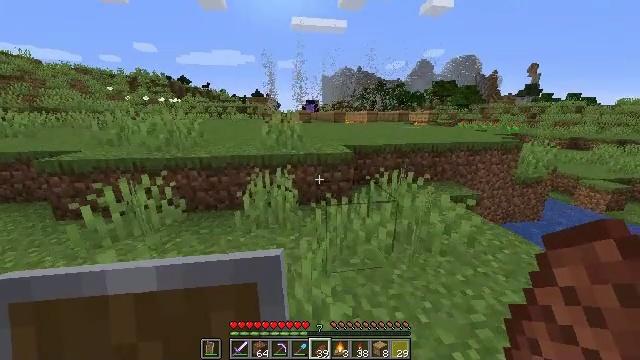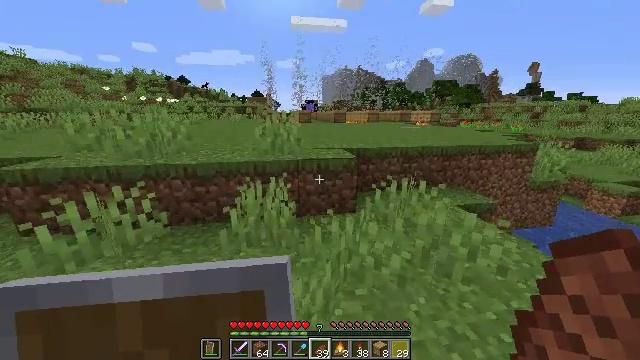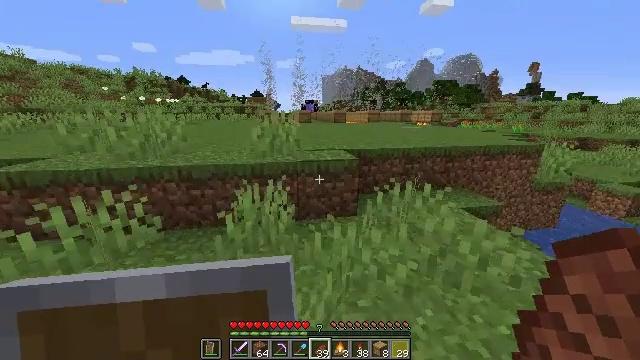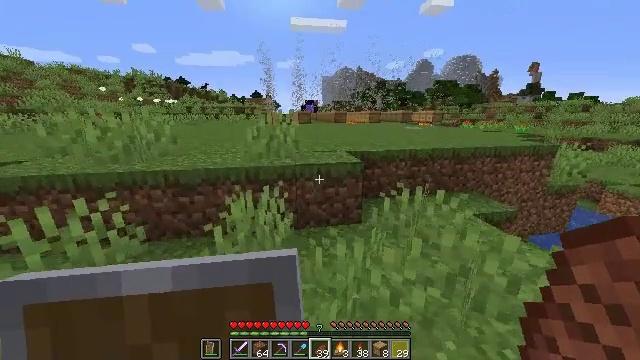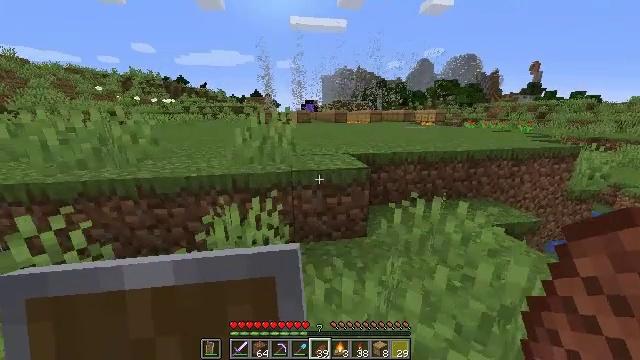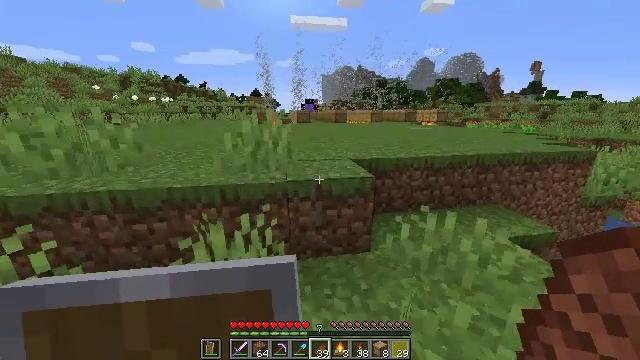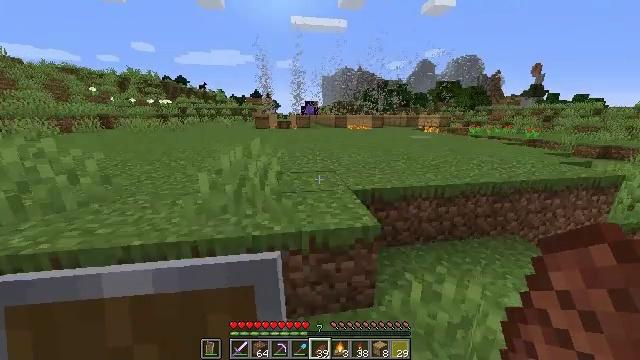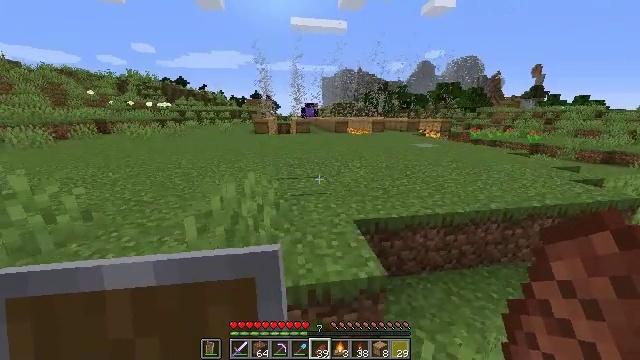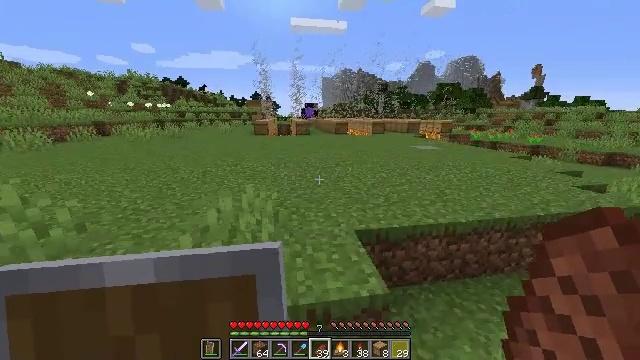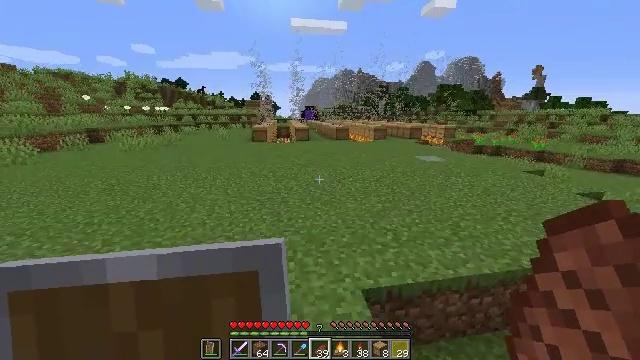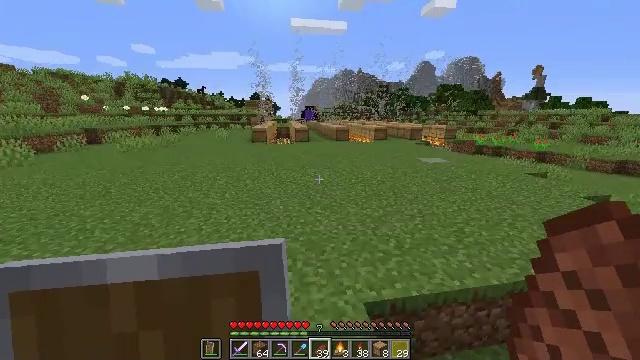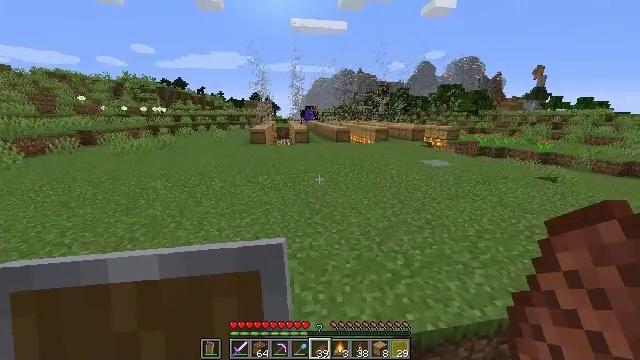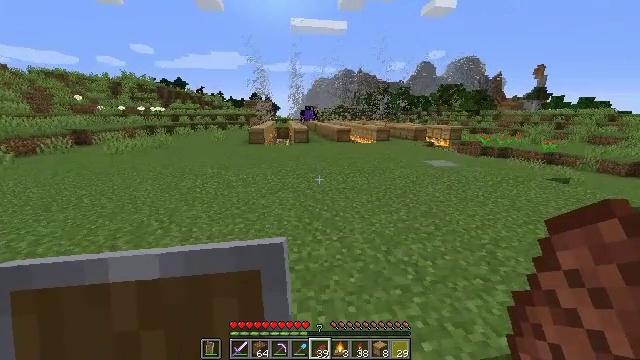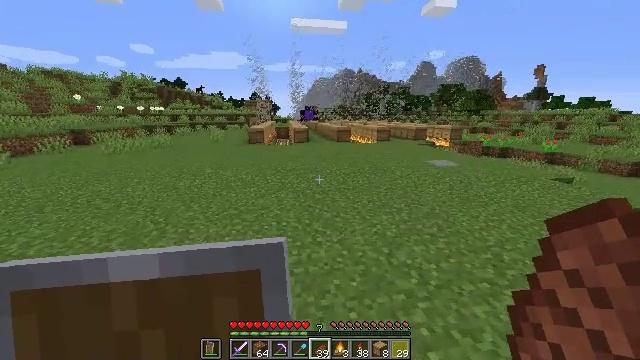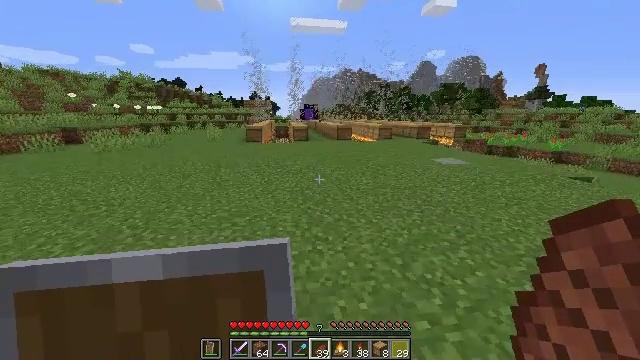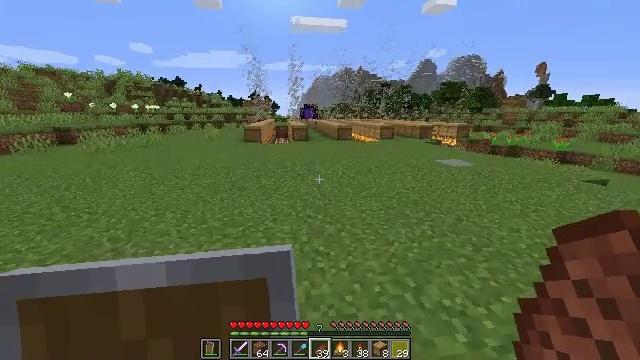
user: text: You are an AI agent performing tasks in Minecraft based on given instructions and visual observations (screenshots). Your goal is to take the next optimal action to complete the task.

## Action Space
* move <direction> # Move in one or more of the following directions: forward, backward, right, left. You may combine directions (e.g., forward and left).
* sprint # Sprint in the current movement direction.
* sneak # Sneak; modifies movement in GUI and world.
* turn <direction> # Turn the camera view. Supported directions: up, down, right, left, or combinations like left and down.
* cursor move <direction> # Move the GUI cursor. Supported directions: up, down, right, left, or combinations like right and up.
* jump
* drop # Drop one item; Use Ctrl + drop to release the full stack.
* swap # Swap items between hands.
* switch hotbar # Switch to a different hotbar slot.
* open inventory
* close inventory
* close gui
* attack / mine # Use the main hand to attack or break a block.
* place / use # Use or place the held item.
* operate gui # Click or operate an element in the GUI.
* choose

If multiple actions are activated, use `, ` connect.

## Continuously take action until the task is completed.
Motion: motion action
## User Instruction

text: Interact with the crafting table to get yellow dye.
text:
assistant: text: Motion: move forward
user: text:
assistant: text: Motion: move forward
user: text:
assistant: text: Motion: move forward
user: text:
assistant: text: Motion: move forward
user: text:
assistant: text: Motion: move forward
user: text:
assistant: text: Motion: move forward, jump
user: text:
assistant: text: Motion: move forward, jump
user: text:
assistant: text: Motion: move forward, jump
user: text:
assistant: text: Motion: move forward, jump
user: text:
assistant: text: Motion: move forward
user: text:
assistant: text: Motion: move forward
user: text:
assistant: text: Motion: move forward
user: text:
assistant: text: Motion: move forward
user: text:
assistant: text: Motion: move forward
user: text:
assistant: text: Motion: move forward
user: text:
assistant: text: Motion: move forward, jump
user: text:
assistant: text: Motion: move forward, jump
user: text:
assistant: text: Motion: move forward, jump
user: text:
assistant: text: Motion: move forward, jump
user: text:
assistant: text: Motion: move forward, jump
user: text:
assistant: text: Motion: move forward, jump
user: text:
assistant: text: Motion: move forward, jump
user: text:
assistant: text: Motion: move forward, jump
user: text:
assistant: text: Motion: move forward, jump
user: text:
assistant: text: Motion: move forward, jump
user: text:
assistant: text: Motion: move forward, jump
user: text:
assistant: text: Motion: move forward, jump
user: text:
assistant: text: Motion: move forward, jump
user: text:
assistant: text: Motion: move forward, jump
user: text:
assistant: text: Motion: move forward, jump